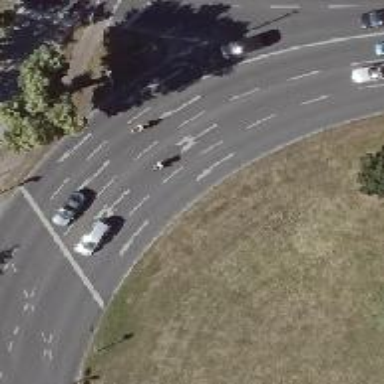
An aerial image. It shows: Asphalt secondary road leading to circular junction.